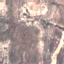
Label: HerbaceousVegetation